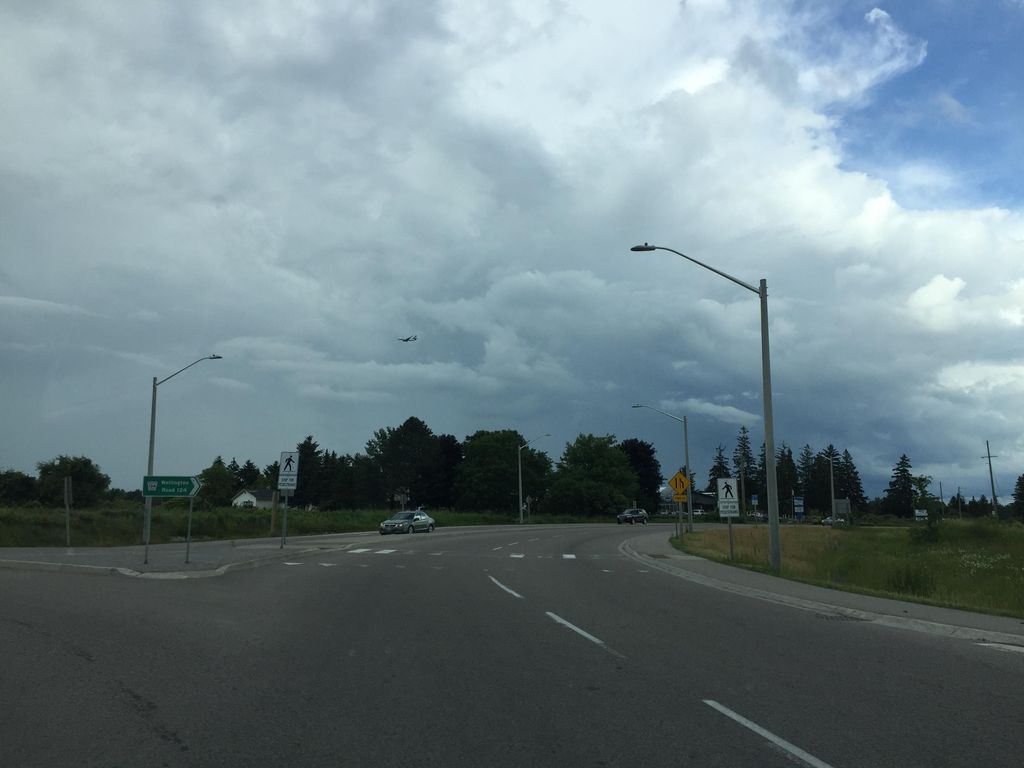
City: kitchener-waterloo